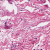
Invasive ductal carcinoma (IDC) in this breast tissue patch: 0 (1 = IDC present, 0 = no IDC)